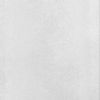
Label: dusty